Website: home-depot
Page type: review-order
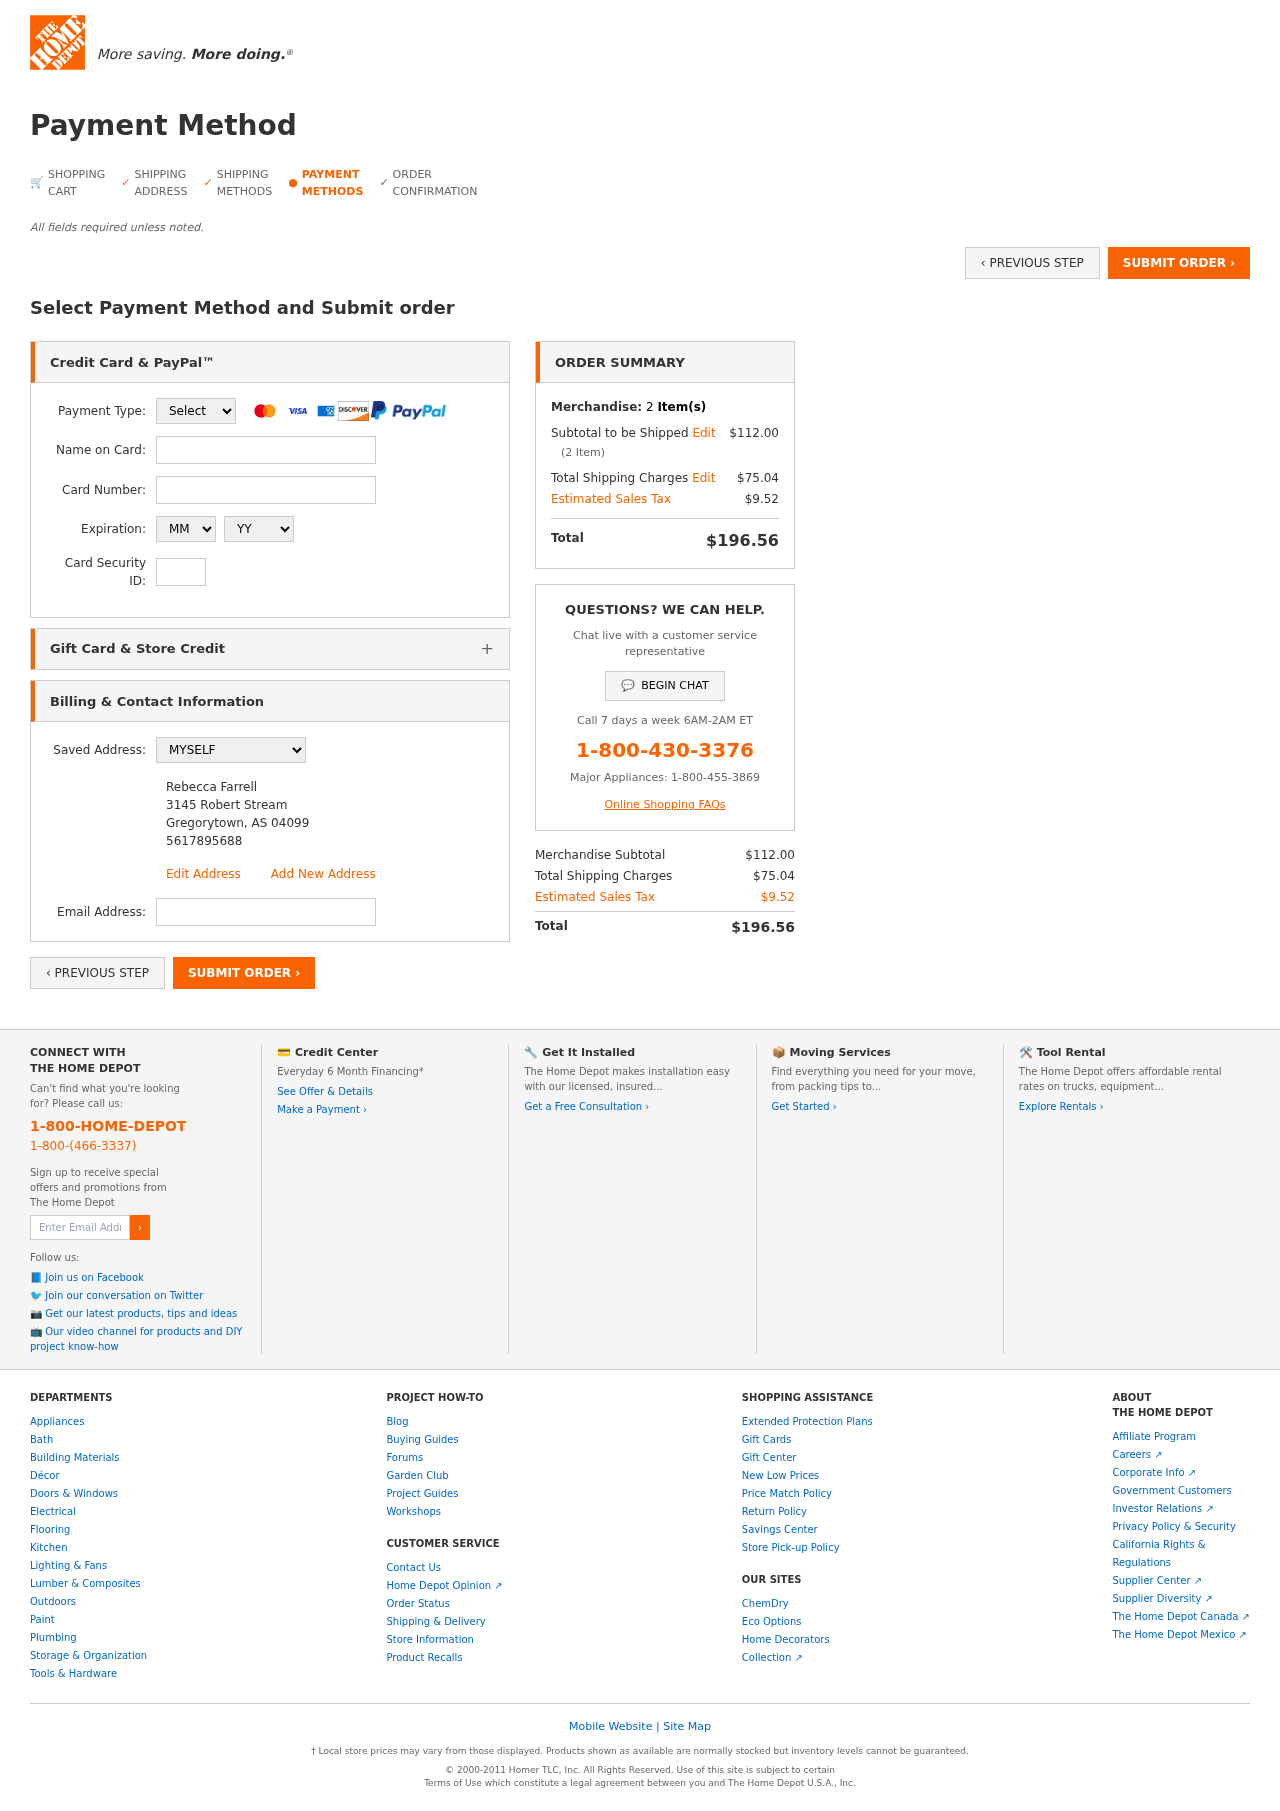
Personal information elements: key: PII_CARD_CVV
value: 1328
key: PII_CARD_EXPIRY_MONTH
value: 02
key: PII_CARD_EXPIRY_YEAR
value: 27
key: PII_CARD_NUMBER
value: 3422 4136 1021 469
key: PII_CARD_TYPE
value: American Express
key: PII_EMAIL
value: rebecca_farrell@hotmail.com
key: PII_FULLNAME
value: Rebecca Farrell
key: PII_FULLNAME2
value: Rebecca Farrell
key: PII_STREET2
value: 3145 Robert Stream
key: PII_CITY2
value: Gregorytown
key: PII_STATE_ABBR2
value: AS
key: PII_POSTCODE2
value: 04099
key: PII_PHONE2
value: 5617895688
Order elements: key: ORDER_NUM_ITEMS
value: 2
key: ORDER_SUBTOTAL
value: $112.00
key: ORDER_NUM_ITEMS2
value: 2
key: ORDER_SHIPPING_COST
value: $75.04
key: ORDER_TAX
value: $9.52
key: ORDER_TOTAL
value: $196.56
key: ORDER_SUBTOTAL2
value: $112.00
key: ORDER_SHIPPING_COST2
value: $75.04
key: ORDER_TAX2
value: $9.52
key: ORDER_TOTAL2
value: $196.56